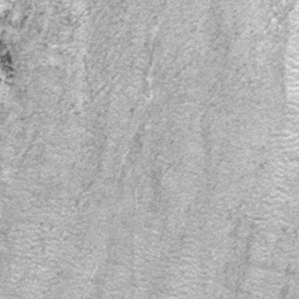
Label: frost